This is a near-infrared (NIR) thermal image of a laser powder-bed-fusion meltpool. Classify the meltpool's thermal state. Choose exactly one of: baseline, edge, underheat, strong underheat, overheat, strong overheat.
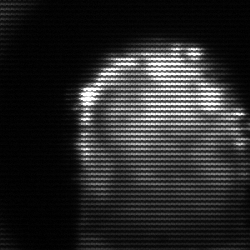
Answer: baseline